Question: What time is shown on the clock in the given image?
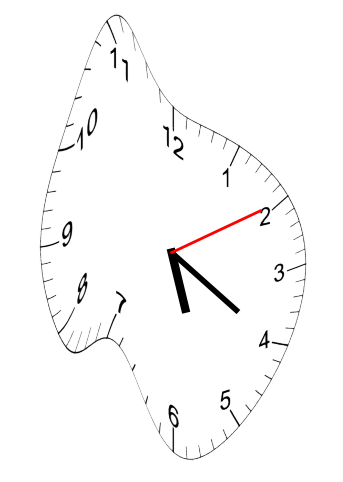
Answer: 05:20:10